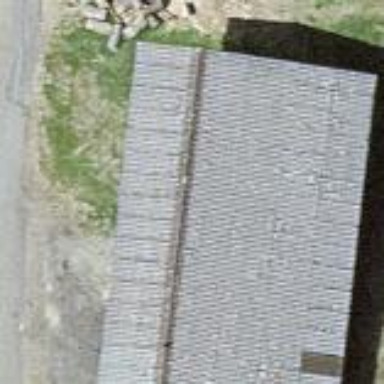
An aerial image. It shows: Barn.